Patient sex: M
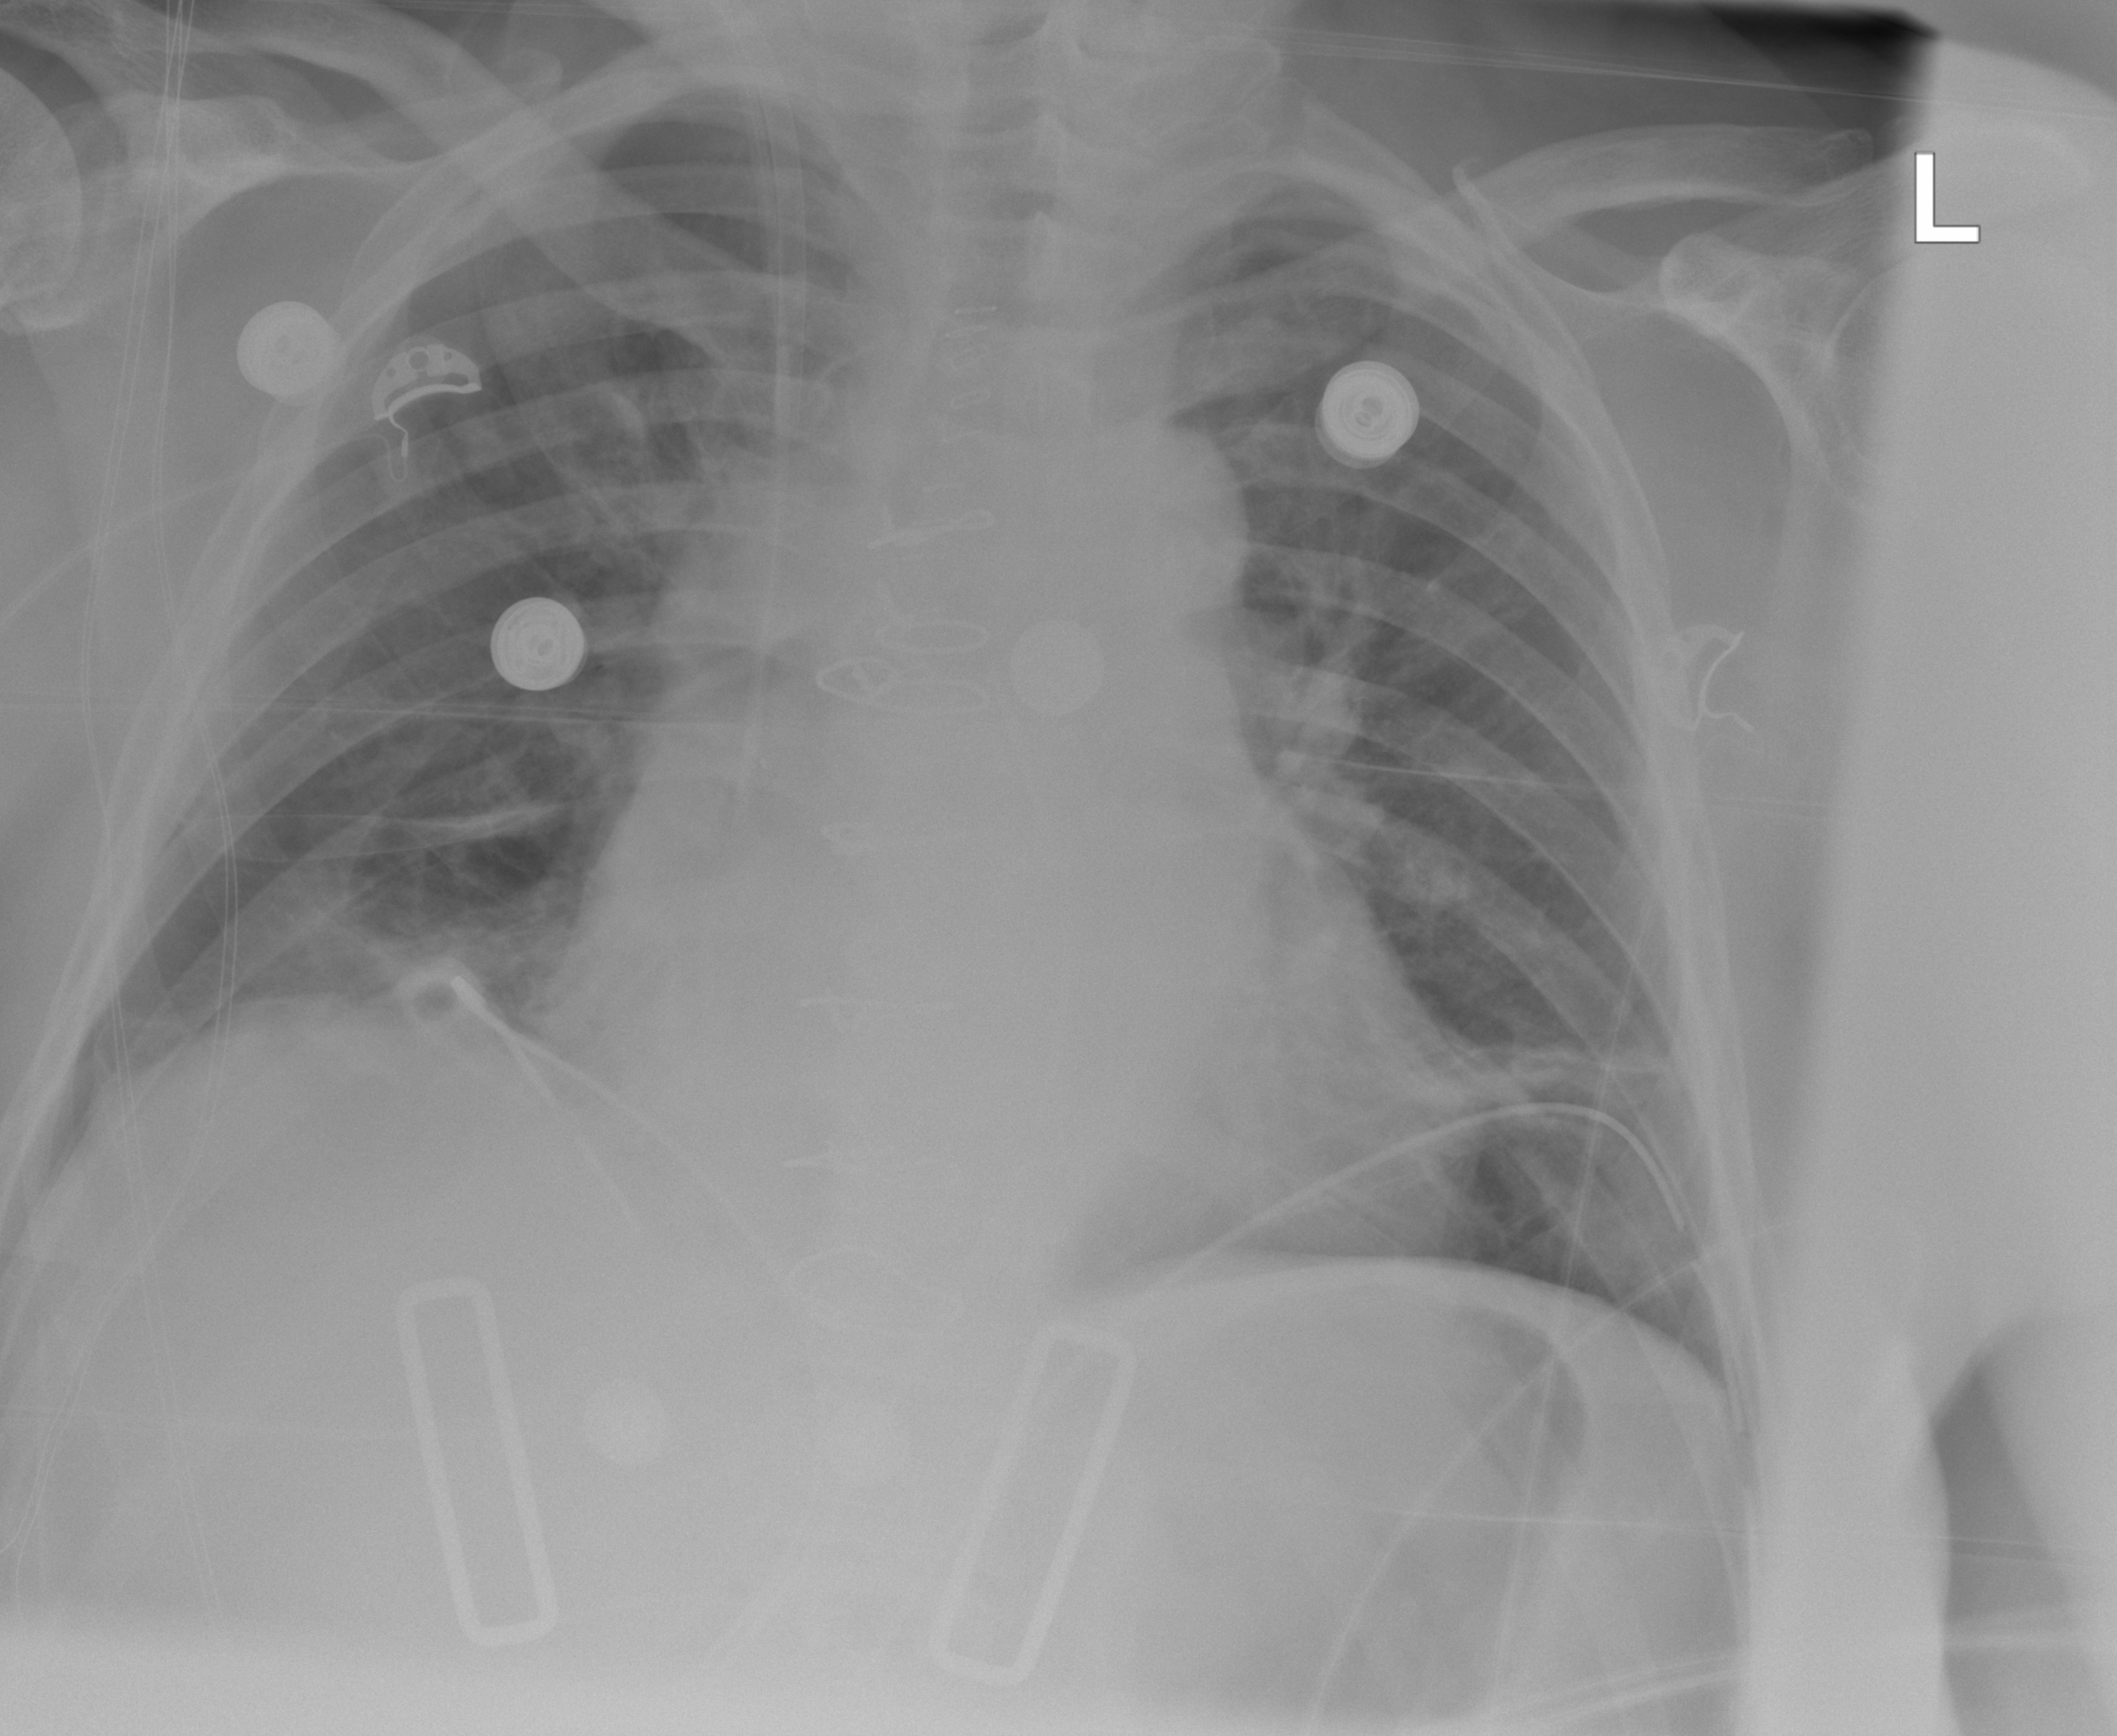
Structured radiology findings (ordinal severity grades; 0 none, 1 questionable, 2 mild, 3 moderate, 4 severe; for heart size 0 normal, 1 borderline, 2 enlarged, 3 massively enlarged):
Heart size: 2
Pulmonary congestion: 2
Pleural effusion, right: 0
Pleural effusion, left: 0
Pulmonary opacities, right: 2
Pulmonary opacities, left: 2
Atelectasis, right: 2
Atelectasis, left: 2